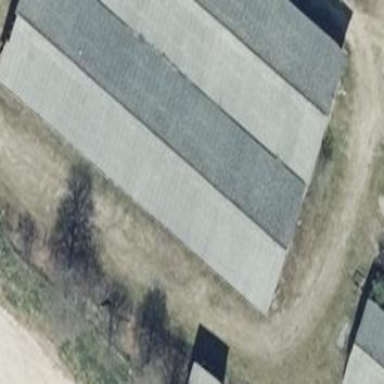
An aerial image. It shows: Gabled grey roof on farm auxiliary building. The roof is oriented along the length of the structure.